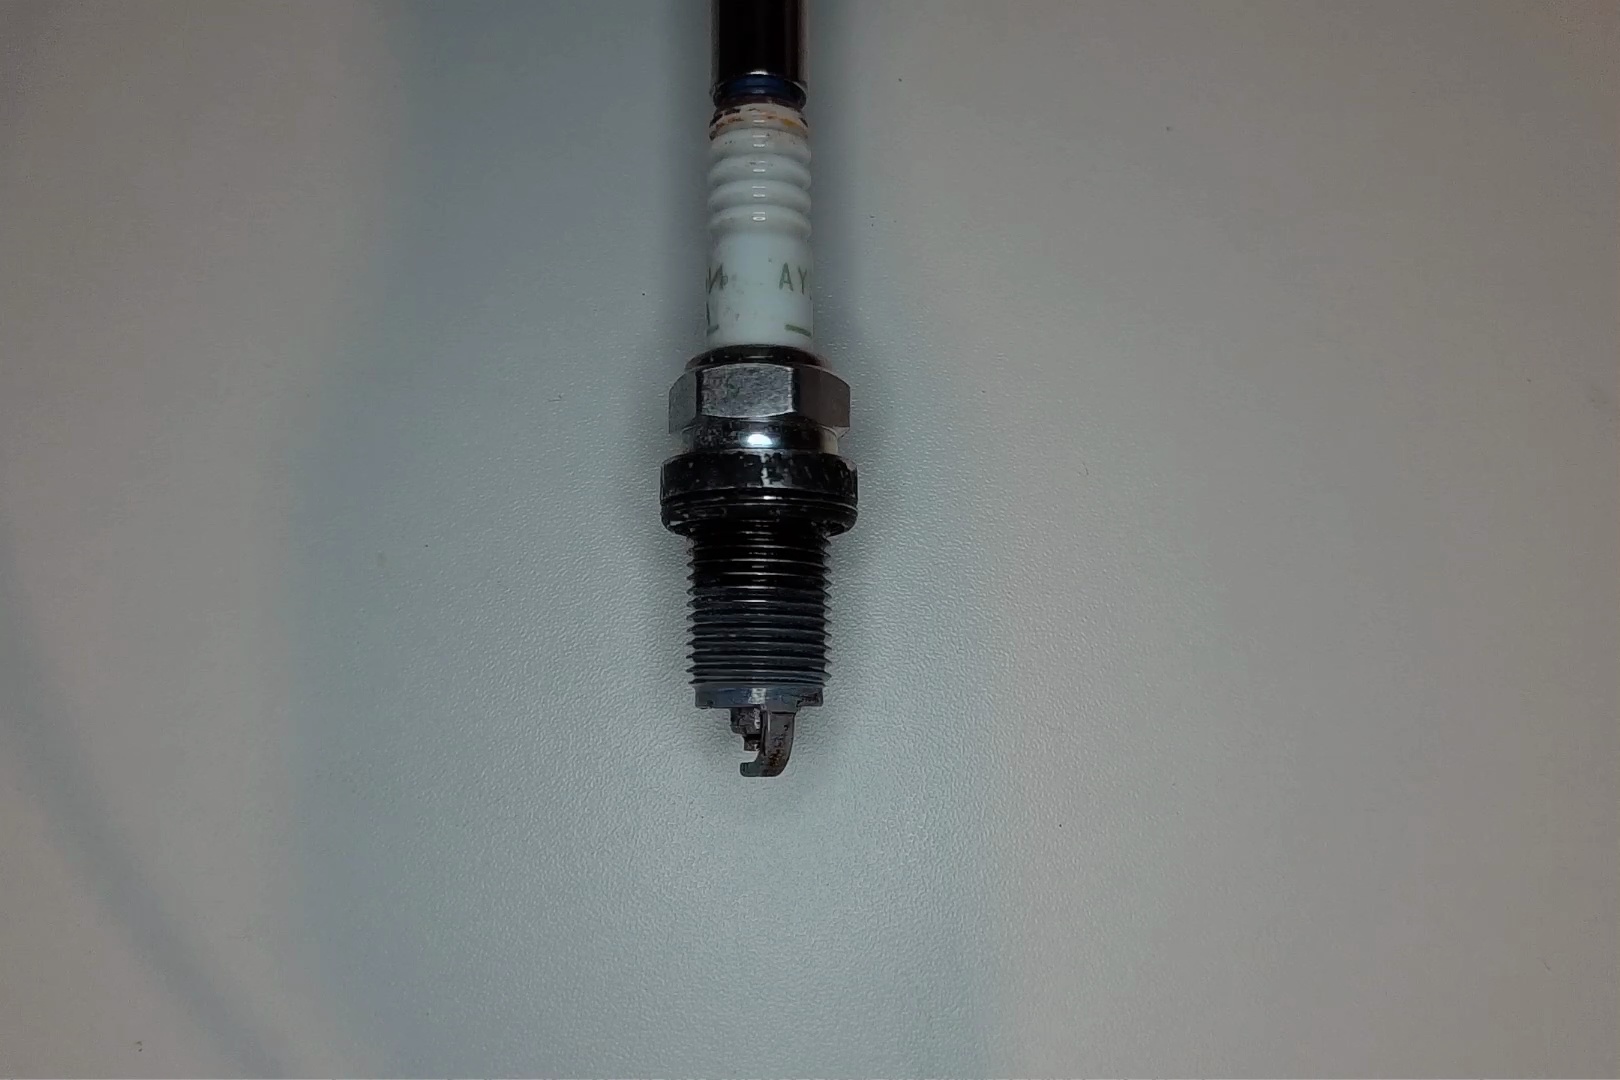
Label: anomaly